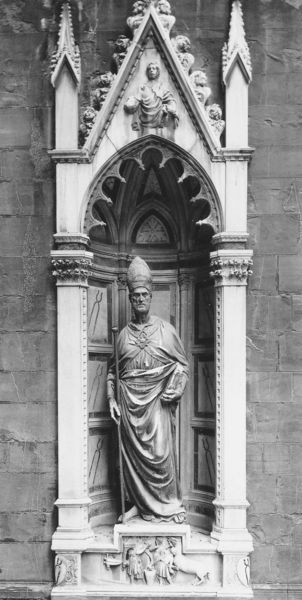
Titel: Hl. Eligius
Künstler: Nanni di Banco
Standort: Florenz, Orsanmichele (EU - I - Toskana)
Schlagwörter: mann, schatten, hut, hüte, kopfbedeckungen, licht, säulen, tier, mütze, mützen, wand, architektur, stehen, stein, steine, kirche, gewand, gotik, pferd, skulptur, kopfbedeckung, bogen, stab, giebel, papst, spitz, fugen, nische, zangen, altar, gotisch, kanzel, spitzbogen, fabelwesen, baldachin, mitra, tiara, hirtenstab, hirte, chimäre, fialen, bischofsmütze, kasettenfenster, amststab